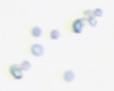
Label: Phaeocystis